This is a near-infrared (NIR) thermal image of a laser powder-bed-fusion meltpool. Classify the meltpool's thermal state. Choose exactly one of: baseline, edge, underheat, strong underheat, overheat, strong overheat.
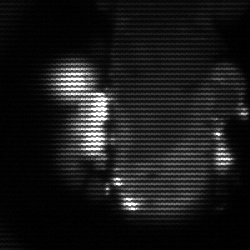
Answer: strong underheat